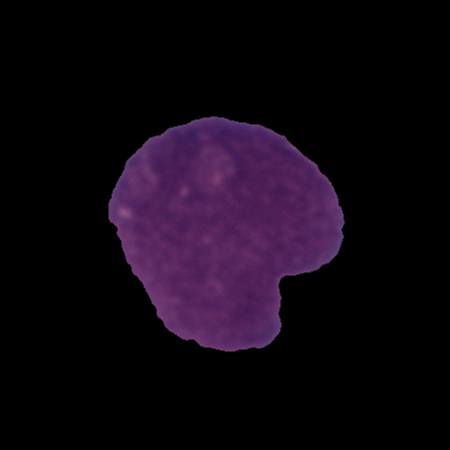
Label: cancer